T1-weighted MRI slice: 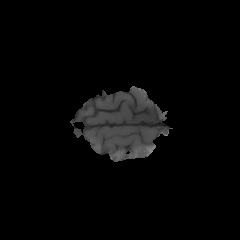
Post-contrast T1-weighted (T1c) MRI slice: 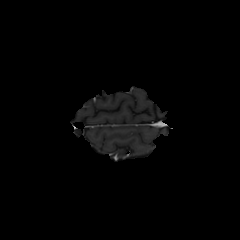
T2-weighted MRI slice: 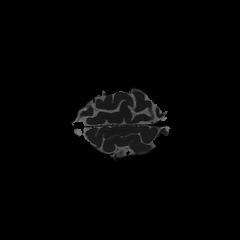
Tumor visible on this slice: no